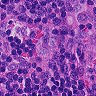
Metastatic tissue present: no